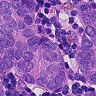
Metastatic tissue present: yes